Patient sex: F
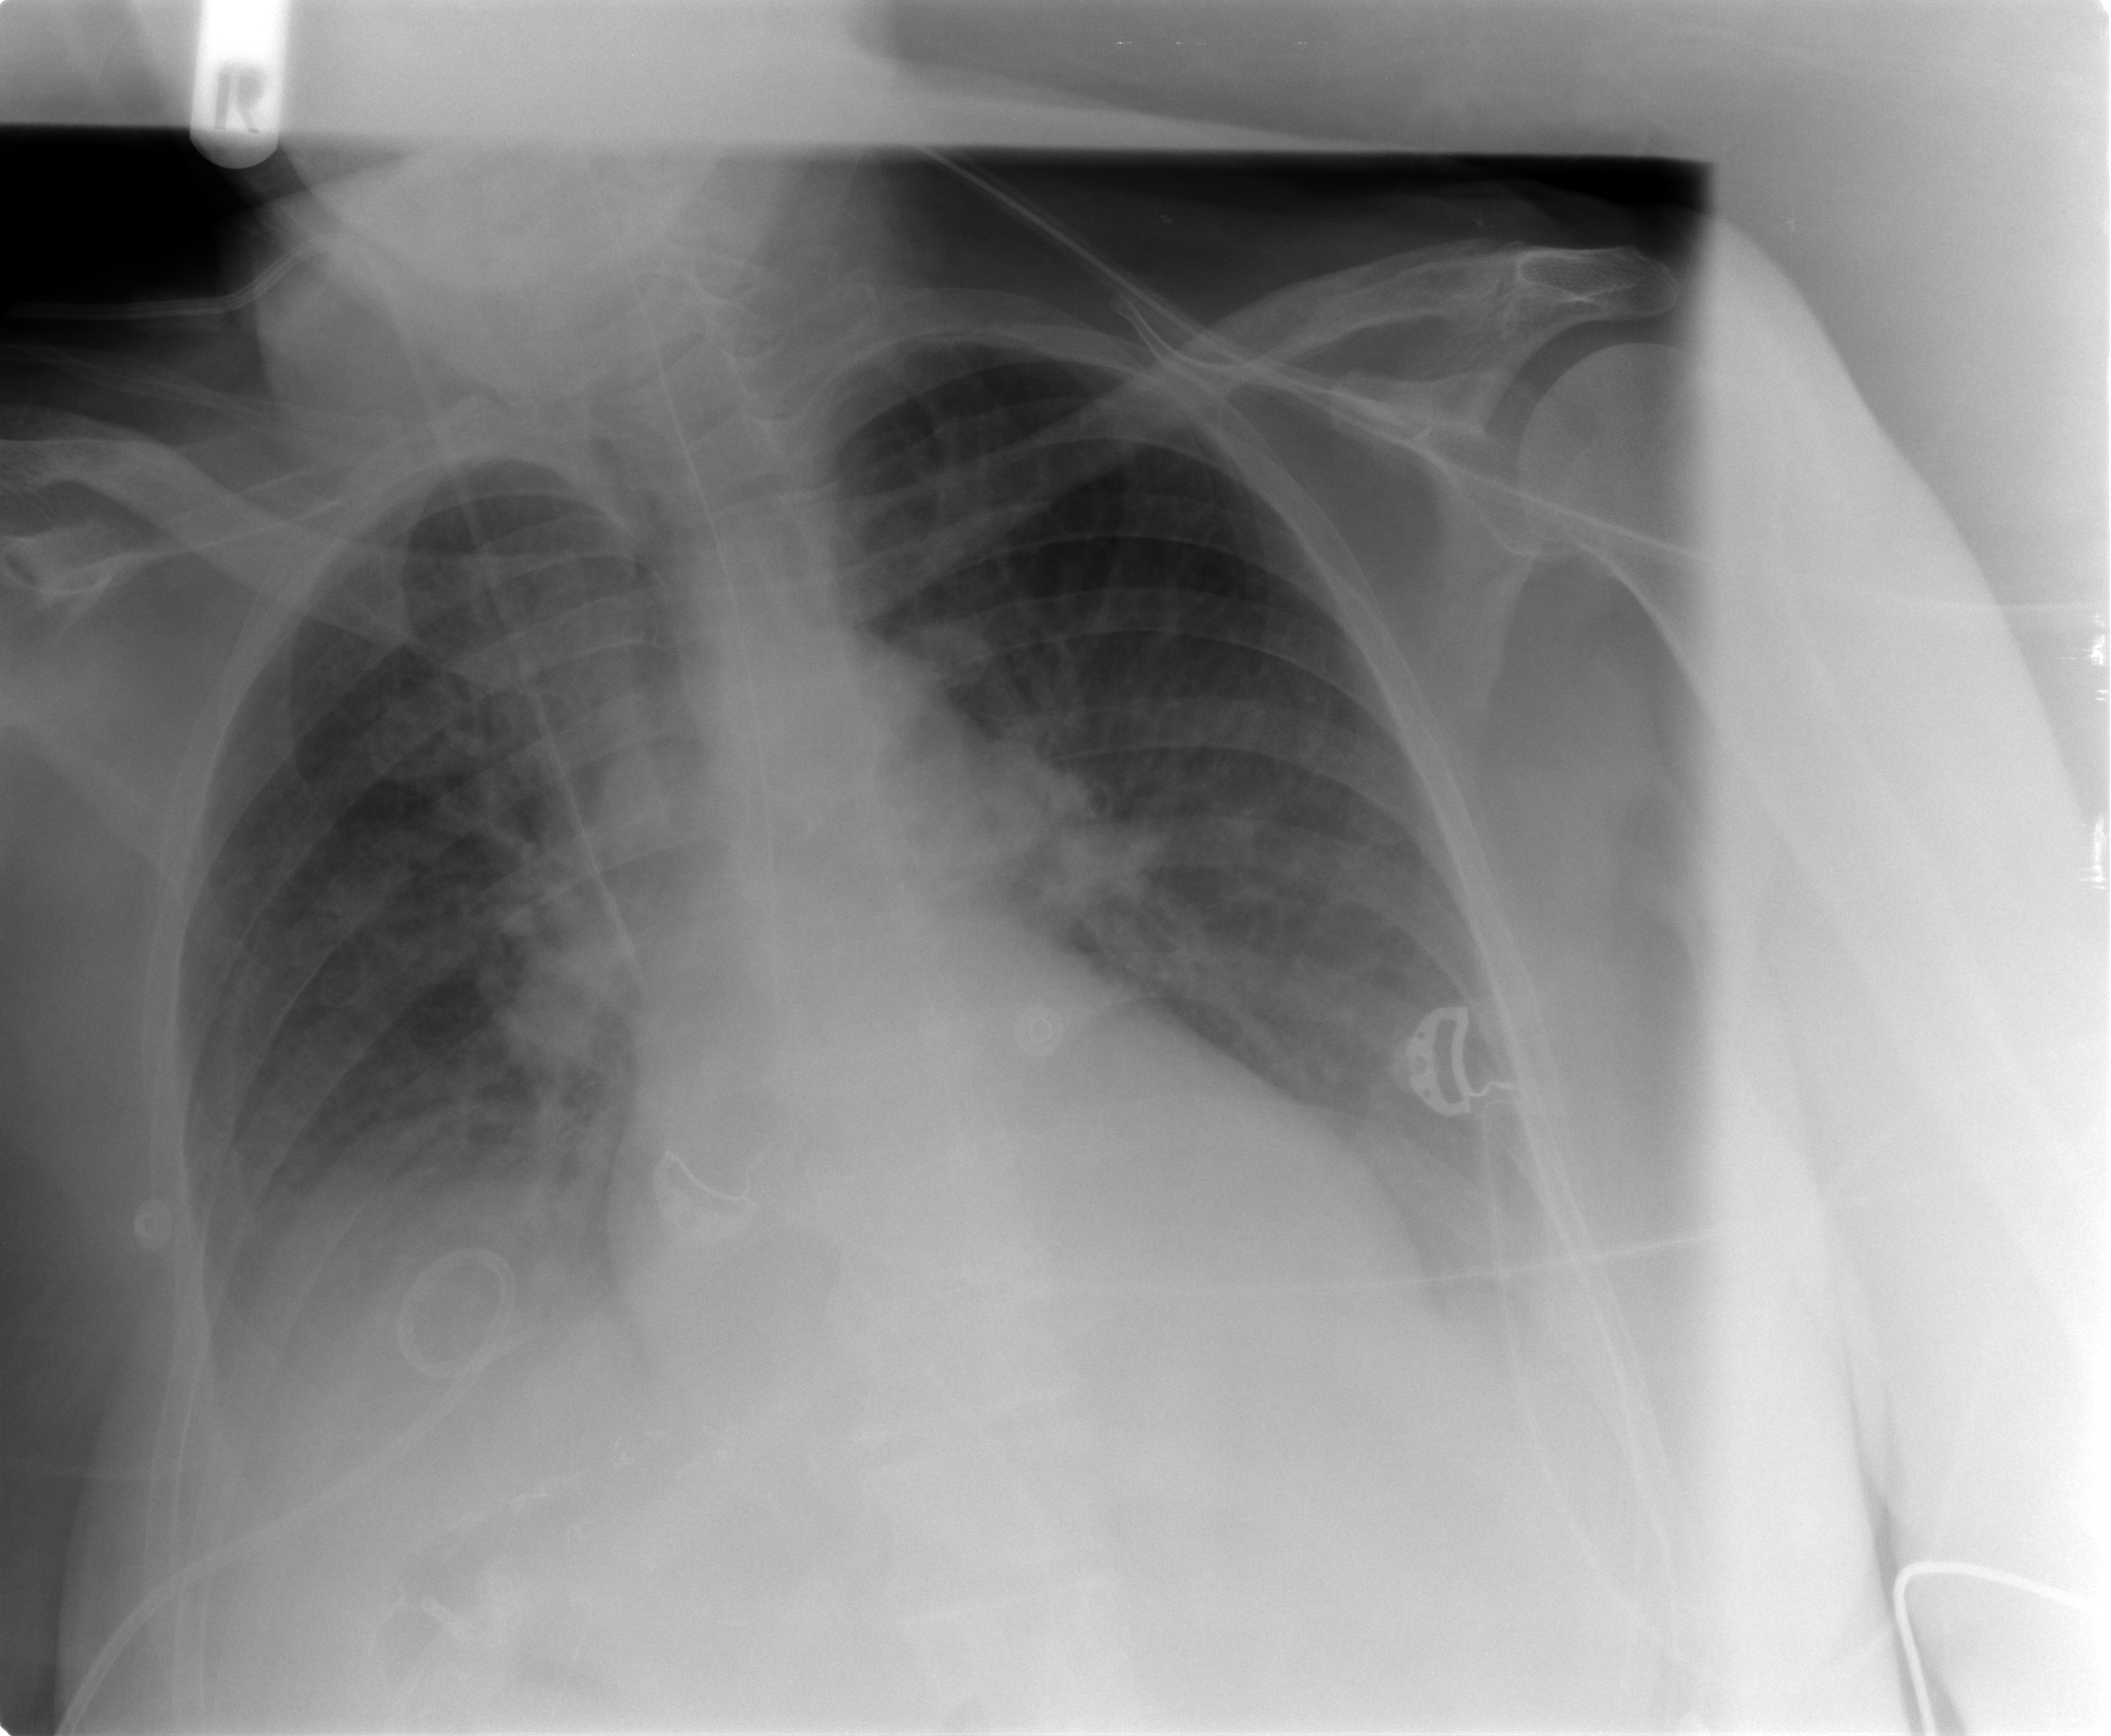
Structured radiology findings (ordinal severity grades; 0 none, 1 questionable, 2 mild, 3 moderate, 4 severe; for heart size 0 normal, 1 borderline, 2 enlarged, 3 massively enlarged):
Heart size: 0
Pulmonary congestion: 2
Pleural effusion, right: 2
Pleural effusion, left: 2
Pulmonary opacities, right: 0
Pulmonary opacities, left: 0
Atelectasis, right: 2
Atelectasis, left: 2